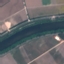
Land use / land cover: River